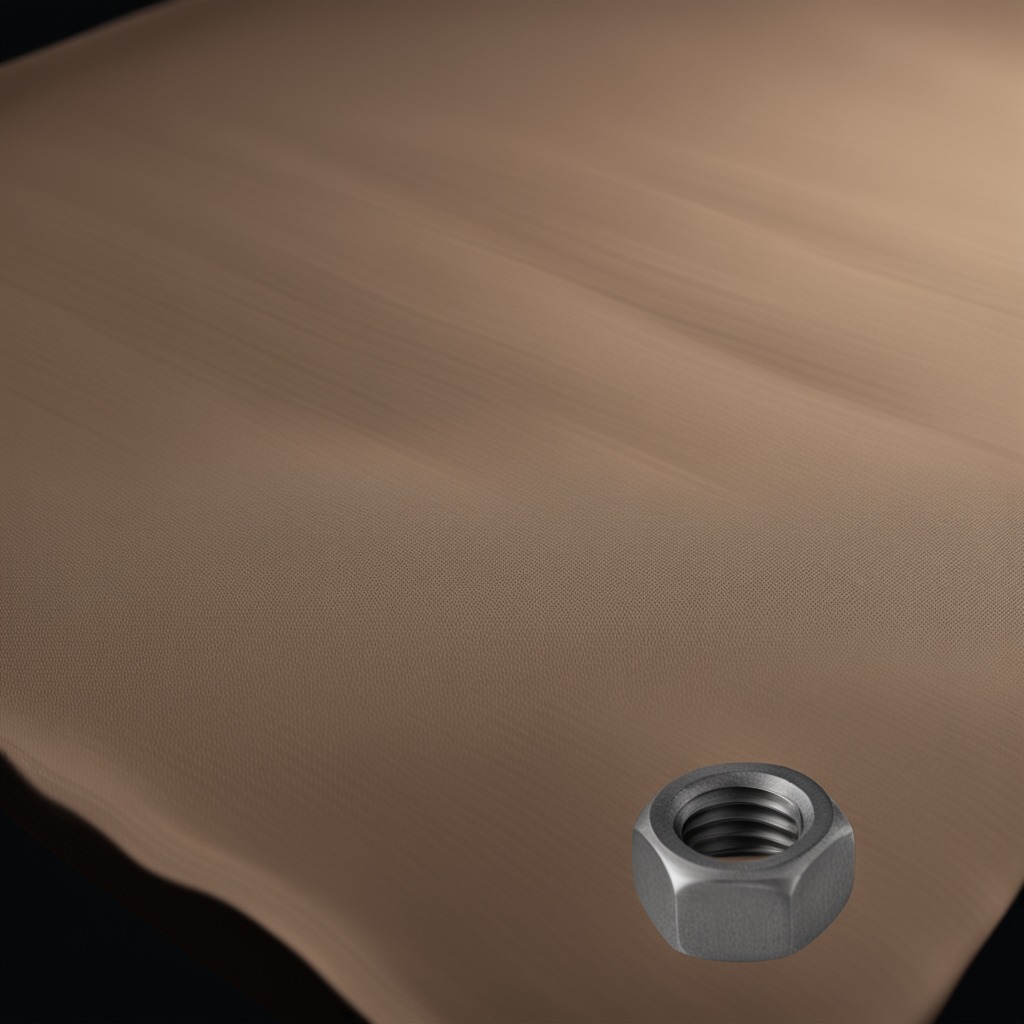
A metal nut is lying on the wooden table.